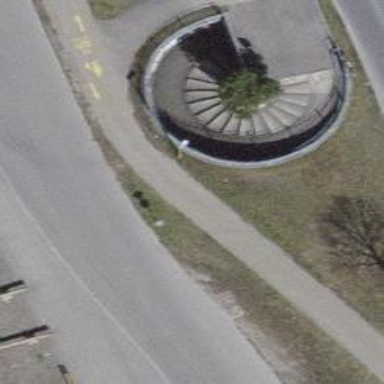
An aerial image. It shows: Road with steps.